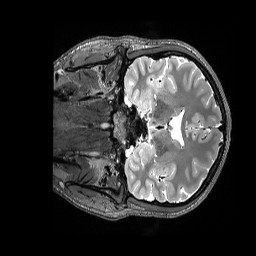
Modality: T2w
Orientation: coronal
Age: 22
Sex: male
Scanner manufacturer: siemens
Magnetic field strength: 3 T
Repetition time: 3.2 s
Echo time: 0.562 s